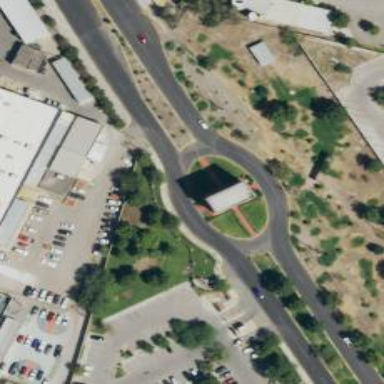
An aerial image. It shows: Secondary road with asphalt surface leading to roundabout junction.